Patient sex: M
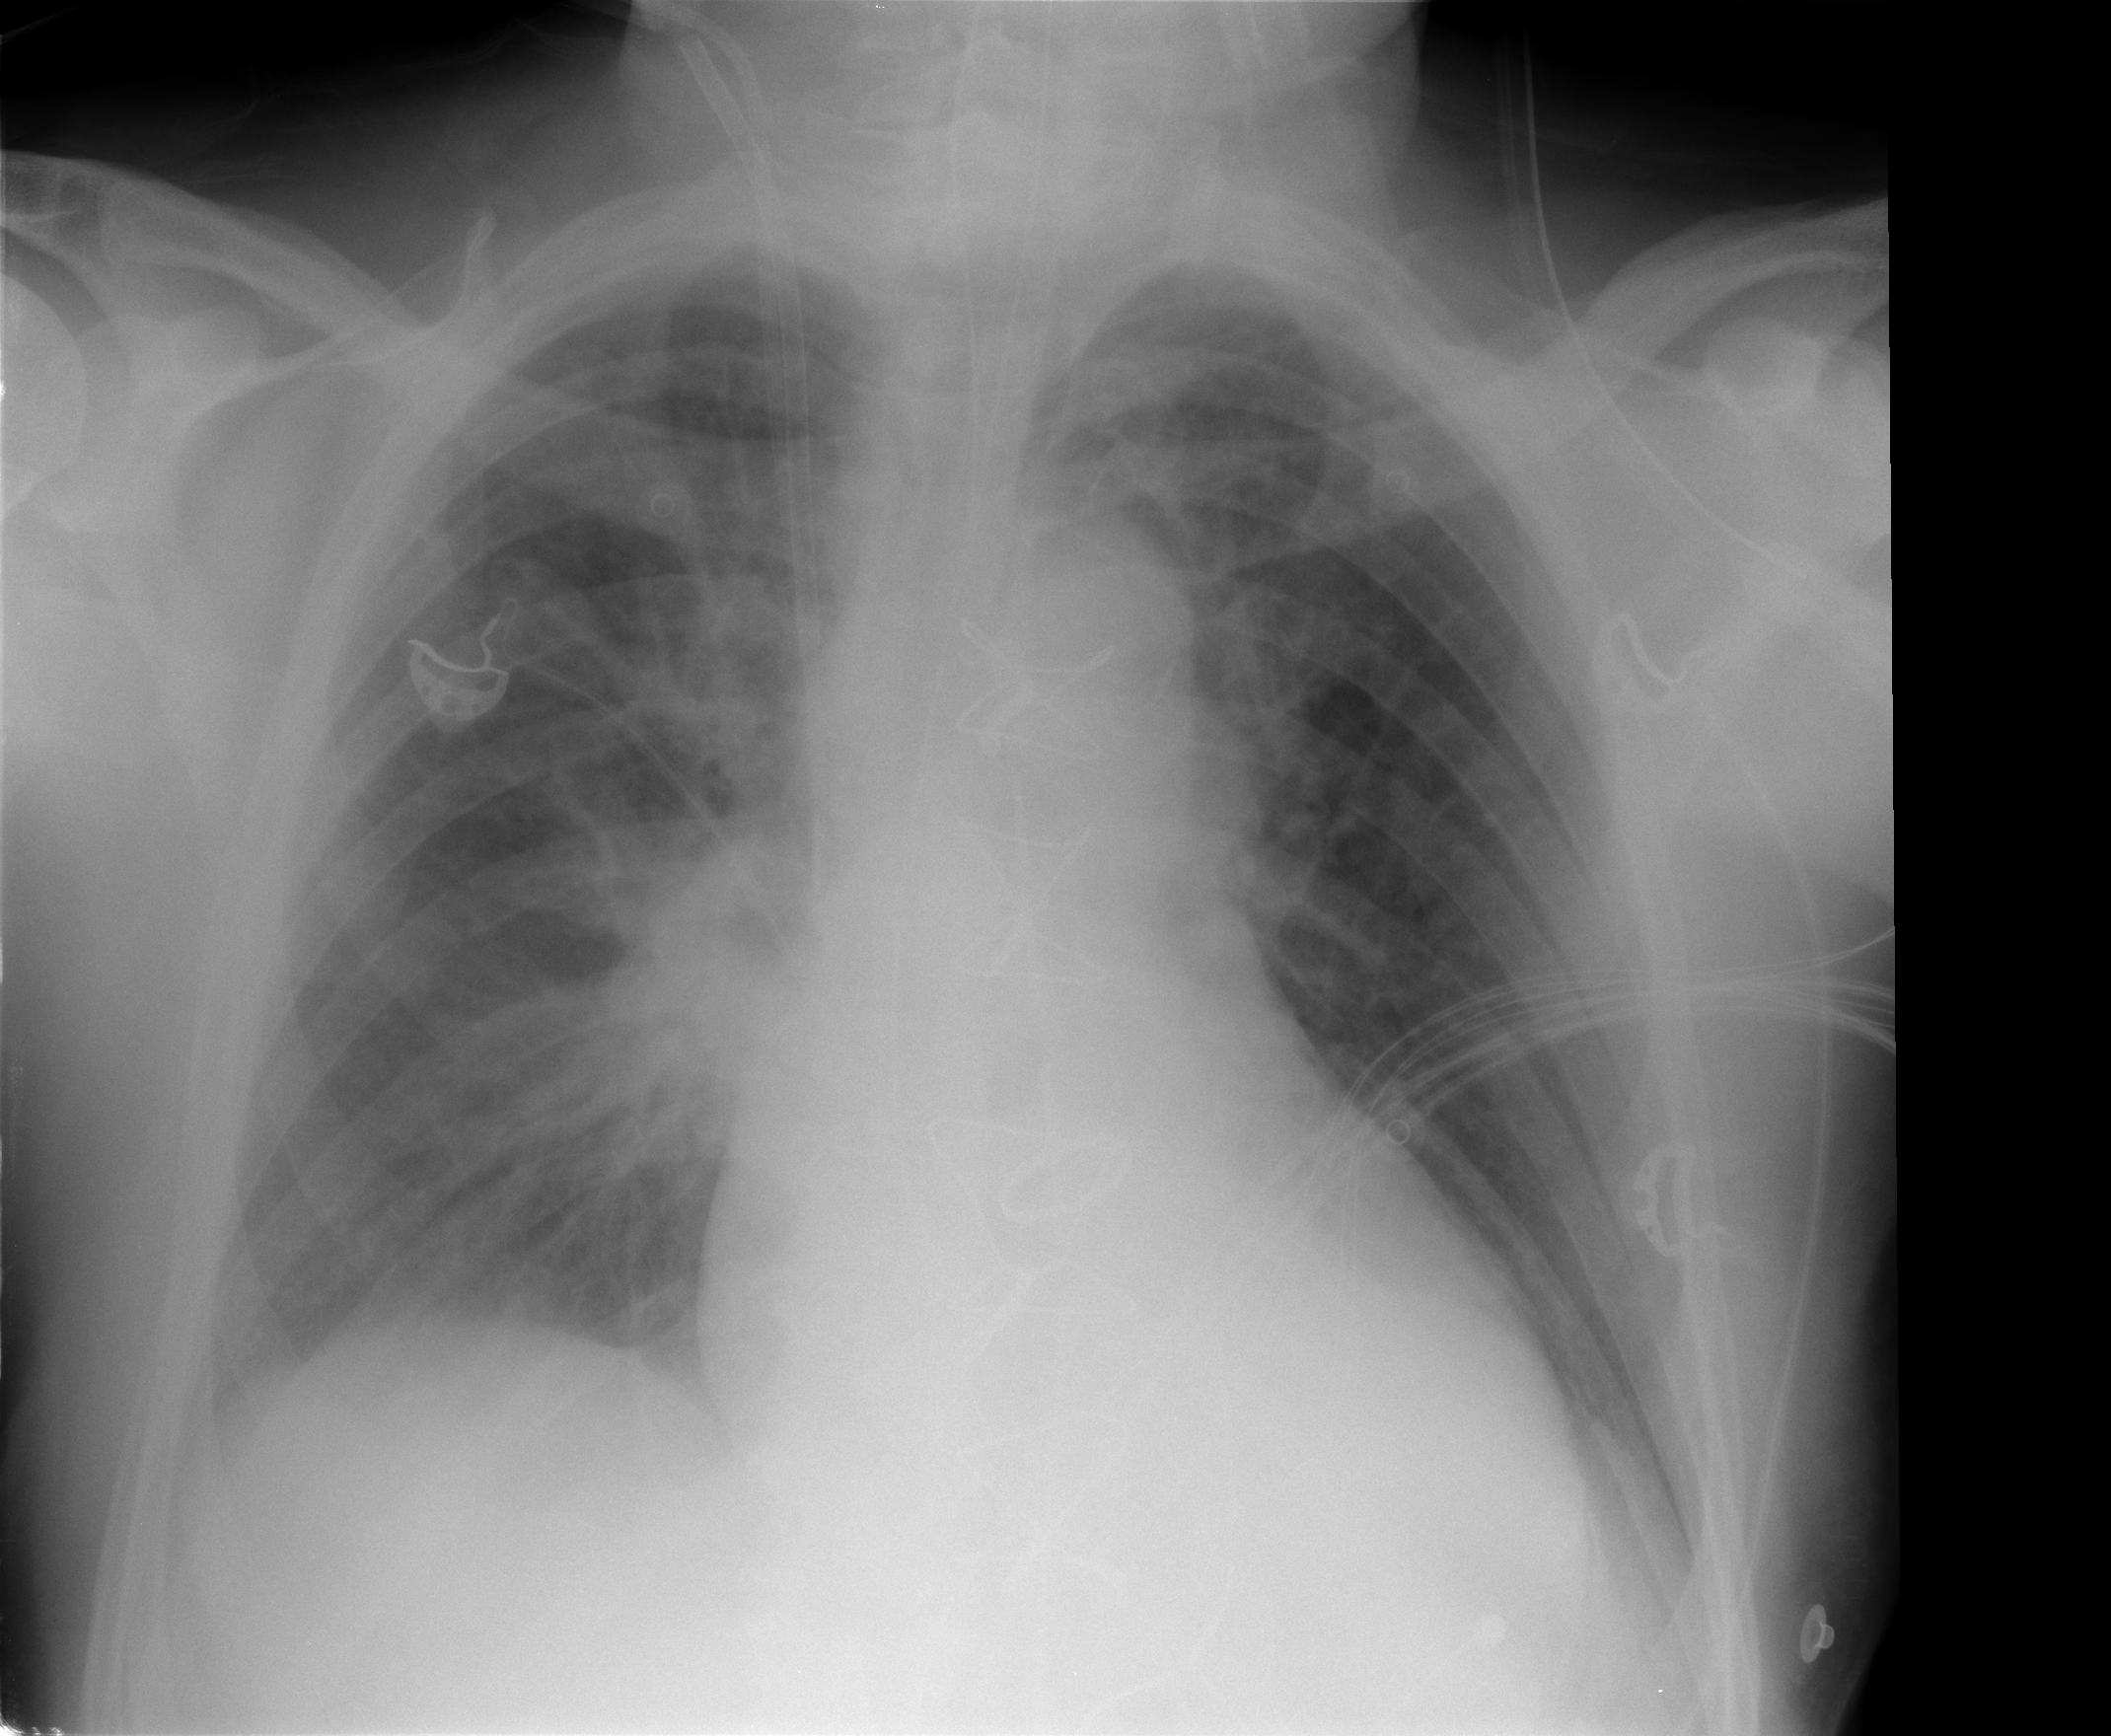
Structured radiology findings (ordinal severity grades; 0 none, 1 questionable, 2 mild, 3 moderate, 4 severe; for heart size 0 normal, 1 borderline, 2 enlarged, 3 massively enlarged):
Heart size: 2
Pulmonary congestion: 0
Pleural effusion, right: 2
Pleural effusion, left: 1
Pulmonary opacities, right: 0
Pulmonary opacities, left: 0
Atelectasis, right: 0
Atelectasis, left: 0